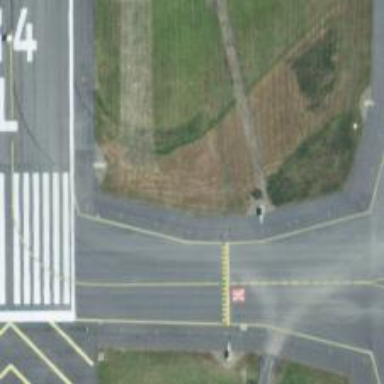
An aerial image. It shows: Image of taxiway at airport.